Question: I try to put a plot with pygtgraph in a QGraphicsView but that not really fonction well. I do like this:
'''
self.plotWdgt= pg.PlotWidget(self.graphicsView)
'''
And for plot:
'''
self.plotWdgt.plot(x, y)
'''
The problem is: I know that the plot is in the QGraphicsView because I see a little part of the graph on the top left of the graphicsView but I can not see it totally (see on the link below). I would like to center it in the QGraphicsView and make it fit with it.
Result that I get

simple reproductible example:
'''
import sys
import pyqtgraph as pg
from PyQt5.QtWidgets import QMainWindow, QApplication
from PyQt5 import uic
class MainWindow(QMainWindow):
def __init__(self, *args, **kwargs):
super(MainWindow, self).__init__(*args, **kwargs)
uic.loadUi('test.ui', self)
self.plotWdgt= pg.PlotWidget(self.graphicsView)
data = [1,2,3,4,5,6,7,8,9,10]
self.plotWdgt.plot(data)
if __name__ == "__main__":
app = QApplication(sys.argv)
window = MainWindow()
window.show()
app.exec_()
'''
form:
'''
<?xml version="1.0" encoding="UTF-8"?>
<ui version="4.0">
<class>MainWindow</class>
<widget class="QMainWindow" name="MainWindow">
<property name="geometry">
<rect>
<x>0</x>
<y>0</y>
<width>800</width>
<height>600</height>
</rect>
</property>
<property name="windowTitle">
<string>MainWindow</string>
</property>
<widget class="QWidget" name="centralwidget">
<layout class="QGridLayout" name="gridLayout">
<item row="0" column="0">
<widget class="QGraphicsView" name="graphicsView"/>
</item>
</layout>
</widget>
<widget class="QMenuBar" name="menubar">
<property name="geometry">
<rect>
<x>0</x>
<y>0</y>
<width>800</width>
<height>21</height>
</rect>
</property>
</widget>
<widget class="QStatusBar" name="statusbar"/>
</widget>
<resources/>
<connections/>
</ui>
'''
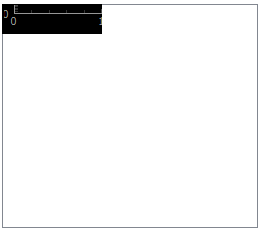
Answer: You have just established that the PlotWidget is a child of the QGraphicsView which is not the same as placing it as an item. If you want to add a QWidget (such as PlotWidget) then you must use QGraphicsProxyWidget or the addWidget method of the QGraphicsScene:
'''
import sys
import pyqtgraph as pg
from PyQt5.QtWidgets import QApplication, QGraphicsScene, QMainWindow
from PyQt5 import uic
class MainWindow(QMainWindow):
def __init__(self, *args, **kwargs):
super(MainWindow, self).__init__(*args, **kwargs)
uic.loadUi("test.ui", self)
scene = QGraphicsScene()
self.graphicsView.setScene(scene)
self.plotWdgt = pg.PlotWidget()
data = [1, 2, 3, 4, 5, 6, 7, 8, 9, 10]
plot_item = self.plotWdgt.plot(data)
proxy_widget = scene.addWidget(self.plotWdgt)
if __name__ == "__main__":
app = QApplication(sys.argv)
window = MainWindow()
window.show()
app.exec_()
'''
Note: PlotWidget is a QGraphicsView and the plot_item is a QGraphicsItem.